Question: The code below produces a triangular wave:
'''
x=0:0.1:3;
f=(mod(x,1)<=0.3).*(1-1/0.3.*mod(x,1))+(0.3<mod(x,1)).*(1/0.7.*(mod(x,1)-0.3));
plot(x,f)
'''

I need to vary the slope (0.3 value randomly) for each cycle (1 seconds).
For example
- - -
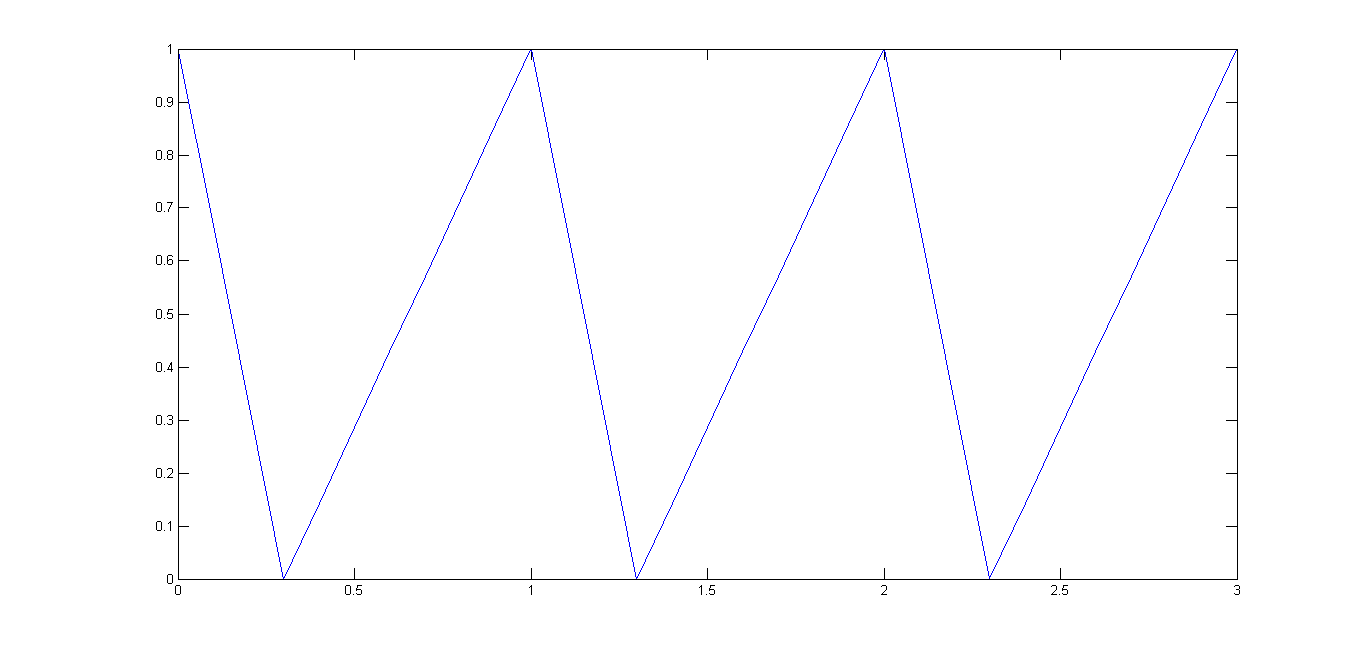
Answer: You can use rand(N,1) to get an N element column vector where each element is a random number between 0 and 1. Set N to be how ever many values are indicated by your "......." at the end of the post. As each cycle "(1 second)" increases an integer counter and use that counter to move though the random array. For example if the counter is called "count" use rand(N,1)(count) instead of "0.3".